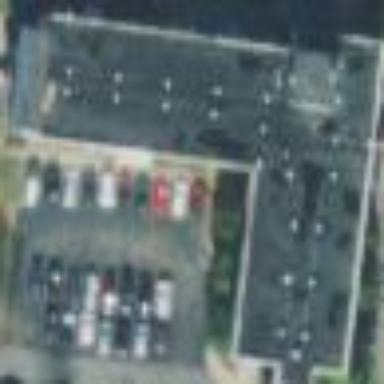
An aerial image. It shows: Nursing home building.